Question: I've been summarizing for myself - the window functions in SQL server.
But it's also very important for me - no just to know to write functions , but also - in scenarios should I use them.
Well I can honestly say I don't have an answer for this for the 'Rank' function where it is perfectly clear in what scenarios I should use 'DENSE_RANK' :
Example : there are '5' competitors and '2' of them finished the end line at the same time - so both get same rank ( with DENSE_RANK)- both will get '1'. The other '3' competitors (that finished also the same time) would get rank '2' ( etc...)
In what scenarios should I use the 'Rank' function , I know how numbers are generated but I don't see any scenario for using it
Visualization example :
'''
DECLARE @t TABLE(NAME NVARCHAR(MAX),val money)
insert INTO @t SELECT 'a',100
insert INTO @t SELECT 'a',100
insert INTO @t SELECT 'a',100
insert INTO @t SELECT 'a',100
insert INTO @t SELECT 'b',200
insert INTO @t SELECT 'b',200
insert INTO @t SELECT 'd',400
insert INTO @t SELECT 'e',500
insert INTO @t SELECT 'f',600
select Name,
val,
ROW_NUMBER() OVER (PARTITION BY NAME ORDER BY name),
val/ SUM(val) OVER(PARTITION BY NAME ) AS '1AgainstTotalHimself',
val/ SUM(val) OVER( ) AS '1AgainstOthers' ,
NTILE(2) OVER ( PARTITION BY NAME ORDER BY name) AS 'ntile2' ,
NTILE(2) OVER ( ORDER BY name) AS 'ntile' , -- ( 9%2=1 , so group #1 will get more number)
RANK( ) OVER ( ORDER BY name ) AS Rank,
DENSE_RANK( ) OVER (ORDER BY name) AS DENSERANK
from @t
'''

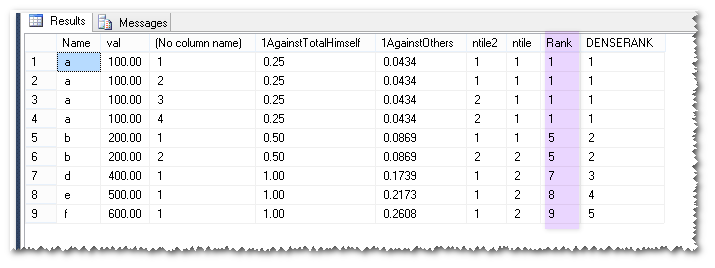
Answer: After talking with Aaron Bertrand - I finally got the "human worded description" for when to use Rank :
> 'dense_rank()' is when 4 people tied for first, the next-best is in
second. 'rank()' is when 4 people tied for first, the next-best if
fifth. There isn't really any technical reason you would use one over
the other, it's how you want the numbers displayed and consumed. In
some sports, for example, they want a nice clean 1st, 2nd, 3rd. (well, minus one, depending on your perspective).
So with Rank , I dont care about being at first place or second place in a 1,2,3 world" - It is more competitive : the number itself represents also the weight of being second.( for example)
so if 100 people win at 05:00 and i'm after them at 05:01 - then they all will be first place in DenseRank ( and i'll be at second place). but with Rank - they all be 1 and I'll be 101. so it's adding a "weight" of being second.
Also , now I see where the word comes from. it's removing the "weight"
.
Another interpretation :
- With dense_rank : looking at 2 , doesn't mean i'm almost the best. there could be 100 people who finished at 05:00 - With rank : looking at 2 , means truly i'm almost the best.